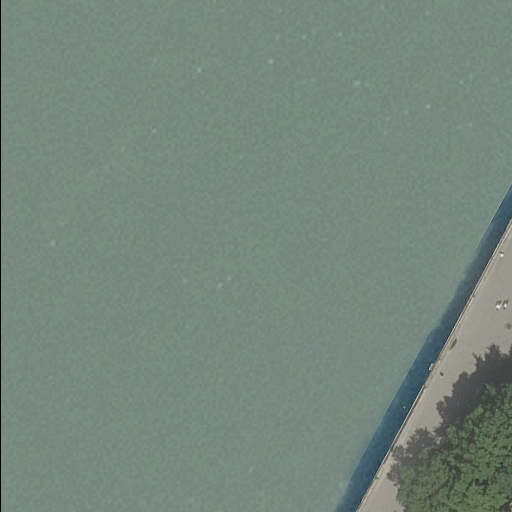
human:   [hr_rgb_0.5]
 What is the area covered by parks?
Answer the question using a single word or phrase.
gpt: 10293m2

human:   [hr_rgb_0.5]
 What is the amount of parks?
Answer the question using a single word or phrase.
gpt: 1

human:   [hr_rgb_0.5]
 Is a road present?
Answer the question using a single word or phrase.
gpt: yes

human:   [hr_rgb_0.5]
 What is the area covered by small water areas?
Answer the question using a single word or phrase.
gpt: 0m2

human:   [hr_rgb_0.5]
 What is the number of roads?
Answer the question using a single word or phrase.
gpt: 1

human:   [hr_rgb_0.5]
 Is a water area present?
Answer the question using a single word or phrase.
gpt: yes

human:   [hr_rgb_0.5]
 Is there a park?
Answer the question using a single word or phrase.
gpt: yes

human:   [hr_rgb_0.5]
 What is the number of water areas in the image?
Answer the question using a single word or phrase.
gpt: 1

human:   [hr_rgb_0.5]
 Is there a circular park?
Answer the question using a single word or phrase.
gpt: no

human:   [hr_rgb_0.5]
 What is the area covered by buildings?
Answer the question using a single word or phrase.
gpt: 0m2

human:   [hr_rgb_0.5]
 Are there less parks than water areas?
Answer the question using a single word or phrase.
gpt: no

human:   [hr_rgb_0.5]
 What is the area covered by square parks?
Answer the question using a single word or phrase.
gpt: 0m2

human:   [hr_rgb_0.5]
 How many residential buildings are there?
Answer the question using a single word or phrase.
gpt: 0

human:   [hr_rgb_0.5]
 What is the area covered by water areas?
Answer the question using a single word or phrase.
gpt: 9632m2

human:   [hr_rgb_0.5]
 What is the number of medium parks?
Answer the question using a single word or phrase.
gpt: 0

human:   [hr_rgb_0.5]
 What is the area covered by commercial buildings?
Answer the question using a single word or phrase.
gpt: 0m2

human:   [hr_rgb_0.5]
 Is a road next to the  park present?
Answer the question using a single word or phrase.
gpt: yes

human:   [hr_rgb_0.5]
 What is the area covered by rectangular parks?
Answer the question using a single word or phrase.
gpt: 0m2

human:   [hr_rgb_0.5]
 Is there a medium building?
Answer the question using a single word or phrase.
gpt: no

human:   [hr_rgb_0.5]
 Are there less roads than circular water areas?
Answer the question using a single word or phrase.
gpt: no

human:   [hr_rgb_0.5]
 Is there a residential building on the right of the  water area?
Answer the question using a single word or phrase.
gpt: no

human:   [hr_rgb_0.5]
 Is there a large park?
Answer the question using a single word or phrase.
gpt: yes

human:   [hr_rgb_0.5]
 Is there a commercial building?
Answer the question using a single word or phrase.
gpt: no

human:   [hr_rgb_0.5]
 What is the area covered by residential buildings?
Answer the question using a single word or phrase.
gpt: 0m2

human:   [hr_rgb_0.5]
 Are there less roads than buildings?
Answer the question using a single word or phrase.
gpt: no

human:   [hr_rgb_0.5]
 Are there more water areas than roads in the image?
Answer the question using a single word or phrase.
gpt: no

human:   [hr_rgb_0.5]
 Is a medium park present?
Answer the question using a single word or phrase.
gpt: no

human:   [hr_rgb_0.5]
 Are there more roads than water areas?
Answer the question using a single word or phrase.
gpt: no

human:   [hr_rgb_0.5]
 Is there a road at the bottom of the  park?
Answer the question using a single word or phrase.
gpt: yes

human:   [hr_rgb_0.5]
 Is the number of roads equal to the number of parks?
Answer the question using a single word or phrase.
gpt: yes

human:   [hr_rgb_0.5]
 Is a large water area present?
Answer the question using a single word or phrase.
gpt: yes

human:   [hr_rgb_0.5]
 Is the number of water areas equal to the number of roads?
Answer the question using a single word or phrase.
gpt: yes

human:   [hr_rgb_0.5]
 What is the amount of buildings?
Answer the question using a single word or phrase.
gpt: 0

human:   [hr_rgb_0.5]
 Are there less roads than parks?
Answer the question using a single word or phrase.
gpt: no

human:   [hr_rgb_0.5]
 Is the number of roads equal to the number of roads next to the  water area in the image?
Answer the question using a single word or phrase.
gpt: yes

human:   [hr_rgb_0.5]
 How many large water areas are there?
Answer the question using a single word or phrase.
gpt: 1

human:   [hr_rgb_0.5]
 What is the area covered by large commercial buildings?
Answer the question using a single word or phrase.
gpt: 0m2

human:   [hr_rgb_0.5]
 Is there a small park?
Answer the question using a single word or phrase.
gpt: no

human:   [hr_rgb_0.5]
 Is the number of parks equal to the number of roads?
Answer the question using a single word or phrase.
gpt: yes

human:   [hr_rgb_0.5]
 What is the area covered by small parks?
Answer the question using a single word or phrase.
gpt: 0m2

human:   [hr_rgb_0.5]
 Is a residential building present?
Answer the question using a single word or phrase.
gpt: no

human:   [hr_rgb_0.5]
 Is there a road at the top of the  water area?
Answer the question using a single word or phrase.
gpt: no

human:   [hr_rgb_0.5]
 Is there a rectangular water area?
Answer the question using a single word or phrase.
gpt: yes

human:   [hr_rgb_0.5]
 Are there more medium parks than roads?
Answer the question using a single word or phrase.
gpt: no

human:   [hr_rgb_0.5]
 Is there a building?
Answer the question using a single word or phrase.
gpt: no

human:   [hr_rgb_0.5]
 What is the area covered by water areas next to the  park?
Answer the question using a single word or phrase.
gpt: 9632m2

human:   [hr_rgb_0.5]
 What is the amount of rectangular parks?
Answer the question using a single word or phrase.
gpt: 0

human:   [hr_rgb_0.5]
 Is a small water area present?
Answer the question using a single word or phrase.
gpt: no

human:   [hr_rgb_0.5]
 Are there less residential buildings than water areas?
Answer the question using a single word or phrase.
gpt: yes

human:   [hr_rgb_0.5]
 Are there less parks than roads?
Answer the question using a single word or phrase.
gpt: no

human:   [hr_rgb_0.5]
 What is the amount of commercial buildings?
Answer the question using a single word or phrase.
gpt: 0

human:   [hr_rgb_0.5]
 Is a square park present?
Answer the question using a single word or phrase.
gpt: no

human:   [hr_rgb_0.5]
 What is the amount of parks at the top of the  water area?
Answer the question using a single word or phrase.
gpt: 1

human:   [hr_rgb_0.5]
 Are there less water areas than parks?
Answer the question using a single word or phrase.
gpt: no

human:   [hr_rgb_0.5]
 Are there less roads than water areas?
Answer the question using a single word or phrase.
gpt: no

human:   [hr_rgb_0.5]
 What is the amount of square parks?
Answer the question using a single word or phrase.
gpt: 0

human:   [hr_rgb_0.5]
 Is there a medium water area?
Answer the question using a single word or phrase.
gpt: no

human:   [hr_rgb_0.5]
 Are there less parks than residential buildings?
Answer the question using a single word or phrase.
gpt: no

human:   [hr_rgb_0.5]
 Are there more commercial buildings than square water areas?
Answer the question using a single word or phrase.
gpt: no

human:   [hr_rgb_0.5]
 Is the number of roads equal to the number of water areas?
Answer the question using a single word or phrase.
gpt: yes

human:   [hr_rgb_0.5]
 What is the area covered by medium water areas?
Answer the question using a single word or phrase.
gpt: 0m2

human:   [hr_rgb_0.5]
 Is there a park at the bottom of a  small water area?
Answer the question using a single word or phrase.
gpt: no

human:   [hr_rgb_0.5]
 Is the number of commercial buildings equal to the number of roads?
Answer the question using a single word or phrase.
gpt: no

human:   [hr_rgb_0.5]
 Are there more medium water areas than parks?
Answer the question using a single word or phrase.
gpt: no